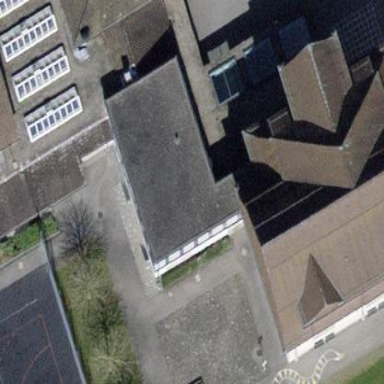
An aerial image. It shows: School building.